Question: I'm having some trouble with 'qplot' in R. I am trying to plot data from a data frame. When I execute the command below the plot gets bunched up on the left side (see the image below). The data frame only has 963 rows so I don't think size is the issue, but I can use the same command on a smaller data frame and it looks fine. Any ideas?
'''
library(ggplot2)
qplot(x=variable,
y=value,
data=data,
color=Classification,
main="Average MapQ Scores")
'''
Or similarly:
'''
ggplot(data = data, aes(x = variable, y = value, color = Classification) +
geom_point()
'''

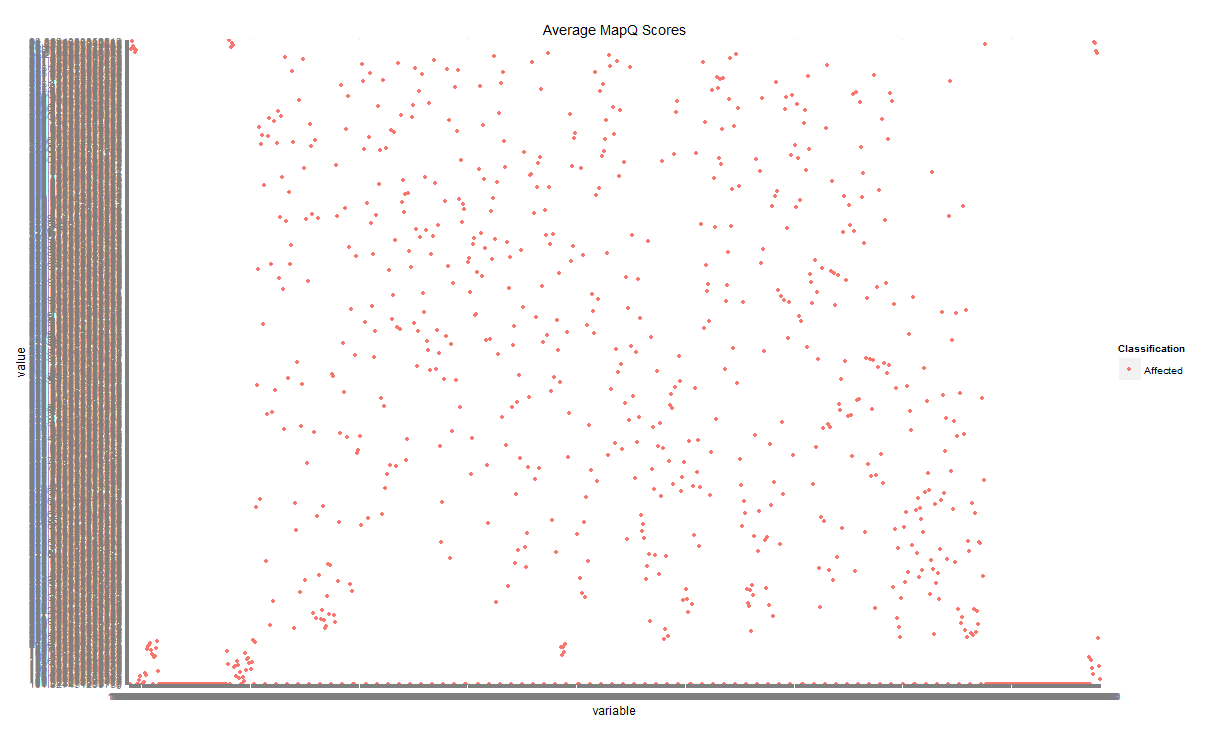
Answer: Your column 'value' is likely a factor, when it should be a numeric. This causes each categorical value of 'value' to be given its own entry on the y-axis, thus producing the effect you've noticed.
You should coerce it to be a numeric
'''
data$value <- as.numeric(as.character(data$value))
'''
Note that there is probably a good reason it has been interpreted as a factor and not a numeric, possibly because it has some entries that are not pure numeric values (maybe '1,000' or '1000 m' or some other character entry among the numbers). The consequence of the coercion may be a loss of information, so be warned or cleanse the data thoroughly.
Also, you appear to have the same problem on the x-axis.